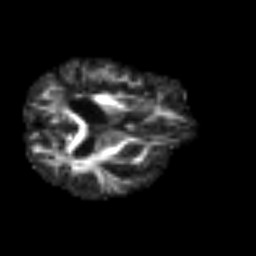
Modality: FA
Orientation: axial
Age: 64
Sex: male
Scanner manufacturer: siemens
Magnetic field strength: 3 T
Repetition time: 3.2 s
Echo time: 0.081 s